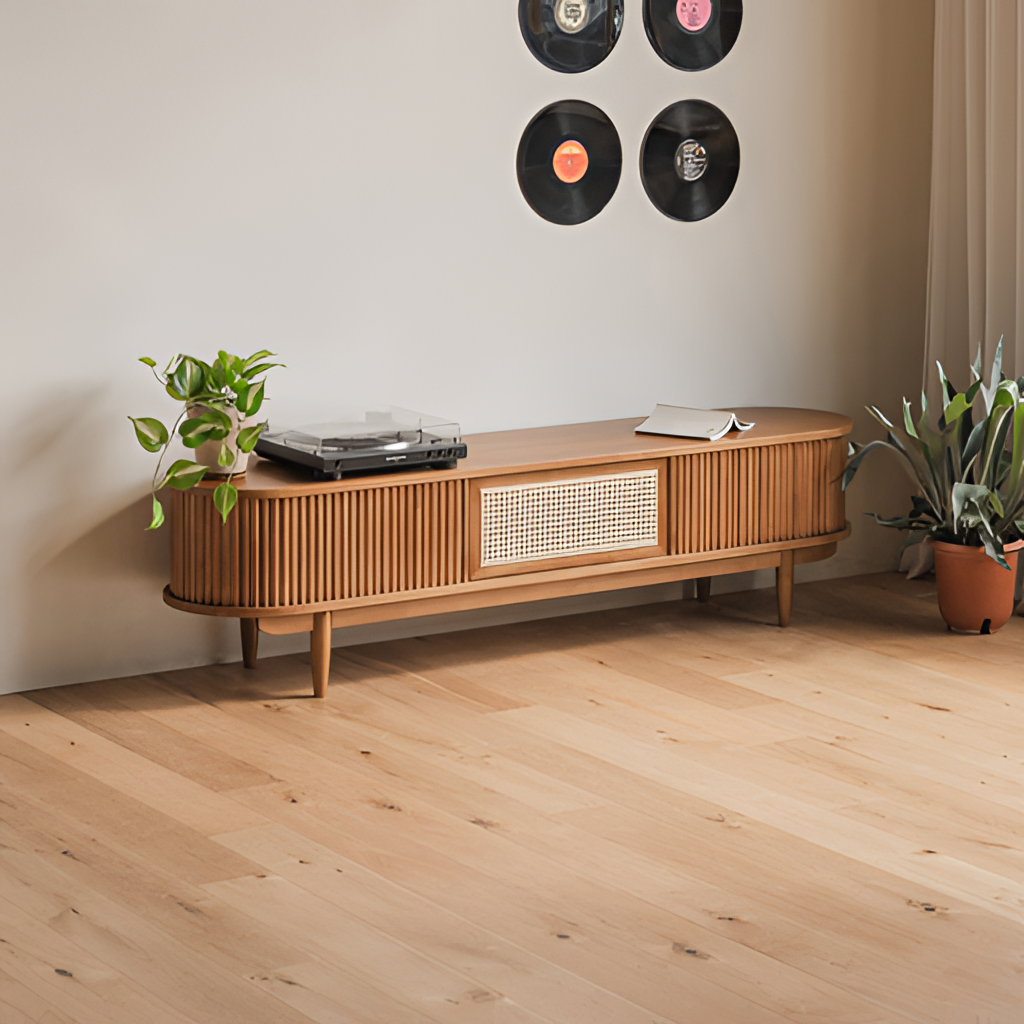
wood media console, living room, paint wallpaper, with solid pattern, mid-century, tan wood flooring, with plank pattern